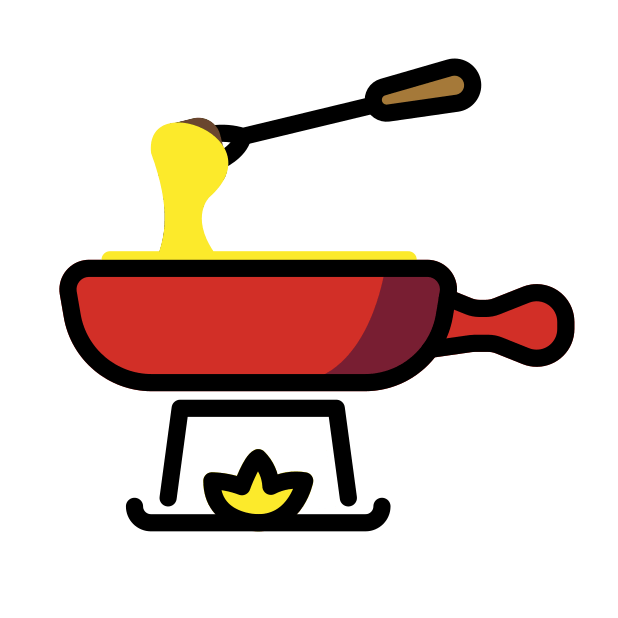
Emoji: 🫕
Name: fondue
Unicode: 0x1fad5